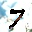
Label: 7